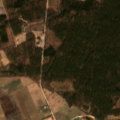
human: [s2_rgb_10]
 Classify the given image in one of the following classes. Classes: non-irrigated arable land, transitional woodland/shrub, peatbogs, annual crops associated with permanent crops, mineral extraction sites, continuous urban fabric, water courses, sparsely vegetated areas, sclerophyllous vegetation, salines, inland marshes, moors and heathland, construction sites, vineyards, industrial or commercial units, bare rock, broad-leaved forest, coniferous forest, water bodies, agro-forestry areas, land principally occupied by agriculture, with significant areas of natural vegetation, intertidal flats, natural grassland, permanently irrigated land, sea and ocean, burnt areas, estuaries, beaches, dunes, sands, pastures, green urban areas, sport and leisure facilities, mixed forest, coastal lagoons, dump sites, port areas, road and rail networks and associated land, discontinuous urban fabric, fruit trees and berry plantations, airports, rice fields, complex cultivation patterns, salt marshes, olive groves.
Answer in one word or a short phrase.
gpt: non-irrigated arable land, complex cultivation patterns, coniferous forest